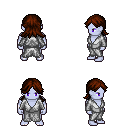
a pixel art fantasy rpg character, male body template, dark elf, purple skin, white robe, magenta pants, brown loose hair, four views (front, back, left, right), 2x2 character sprite sheet, small pixel art, hard edges, no anti-aliasing